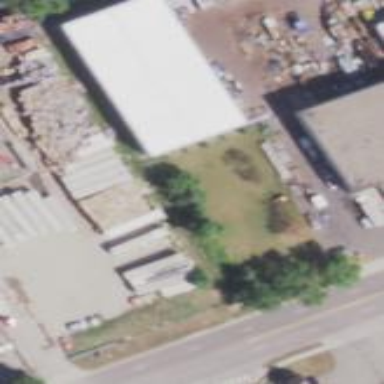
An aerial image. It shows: Industrial building.